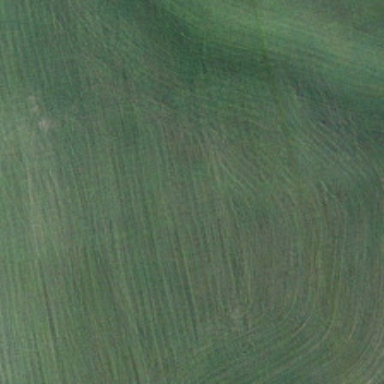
This is a vast meadow .